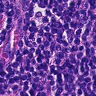
Metastatic tissue present: no